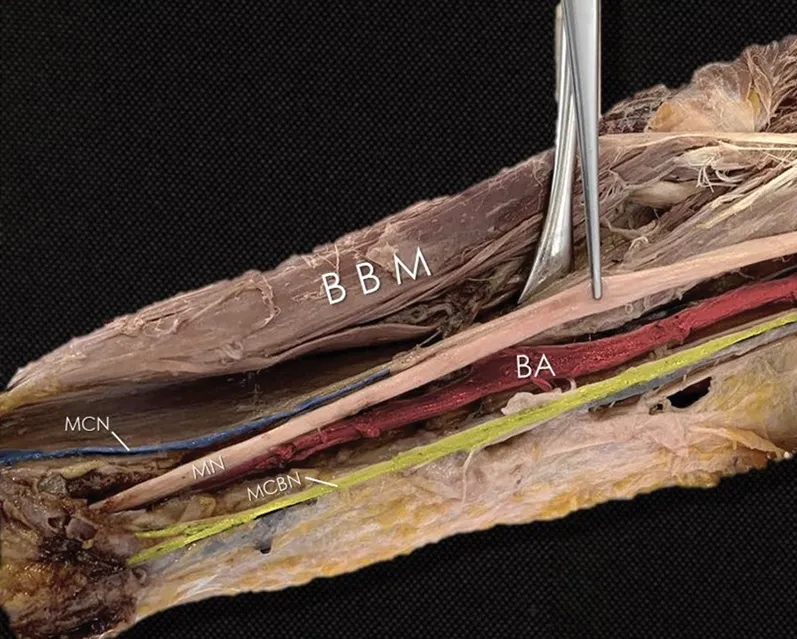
BA, brachial artery; BBM, biceps brachialis muscle; MCN, musculocutaneous nerve continuing as lateral cutaneous antebrachii nerve (
blue
); MCBN, medial cutaneous brachii nerve (
yellow
); MN, median nerve.
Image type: medical_photograph (other_medical_photograph)